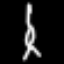
Label: The Eiffel Tower